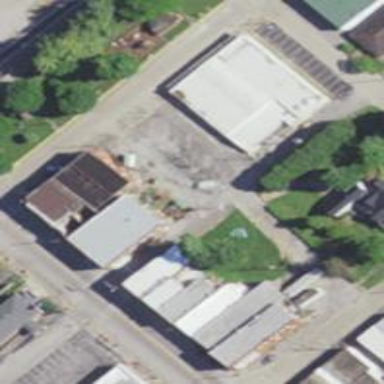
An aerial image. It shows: Alley classified as service road.